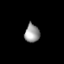
Tissue: lung
Cell type: Others
Senescence score: 0.2072
Nuclear area (px): 269
Mean DAPI intensity: 152.286